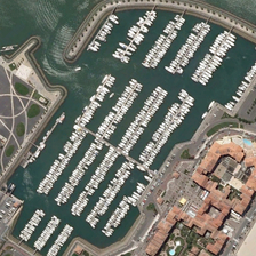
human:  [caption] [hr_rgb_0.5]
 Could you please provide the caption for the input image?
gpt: Bring home a red roof.

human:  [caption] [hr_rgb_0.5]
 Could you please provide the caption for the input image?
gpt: Roof of the Red Port House.

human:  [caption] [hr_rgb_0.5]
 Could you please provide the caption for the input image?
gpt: Red port resident roof.

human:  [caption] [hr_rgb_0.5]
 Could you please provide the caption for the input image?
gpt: The roof of port resident's house is red.

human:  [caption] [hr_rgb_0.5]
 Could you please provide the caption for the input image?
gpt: The roof of port resident's house is red.